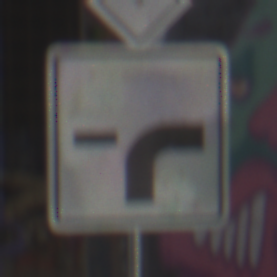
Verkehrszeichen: VerlaufVorfahrtsstrasse9
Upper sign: Vorfahrtsstrasse
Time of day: Midday
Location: Roofed (Special)
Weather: Overcast
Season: NotSpecified
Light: Natural